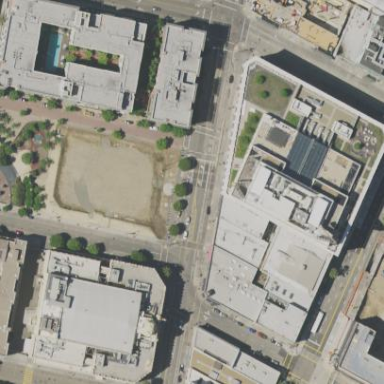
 occasionally used by the city for events."